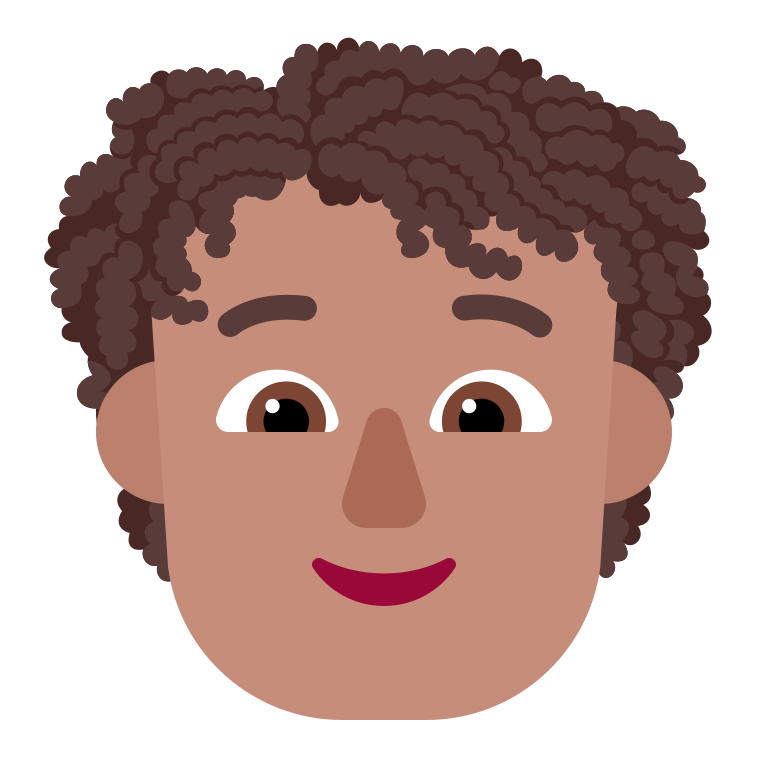
person curly hair flat